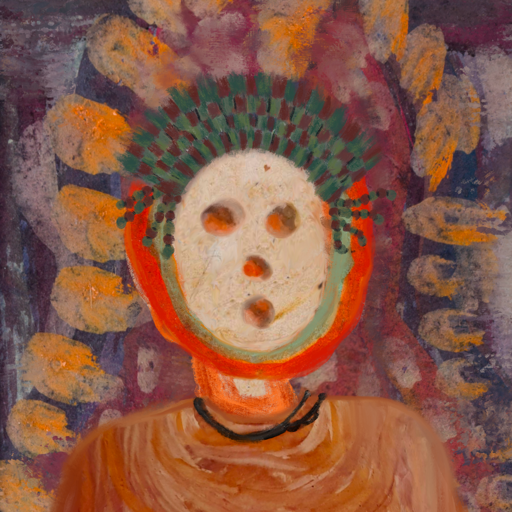
Background: Doll, Head And Neck Front: Rupkatha, Face Front: Rupkatha, Bust: Pious_Lady, Hair Front: Sisters, Head Accessory: After_Raid_Crown, Second Necklace: Blank, Necklace: Orphan, Baby: Blank